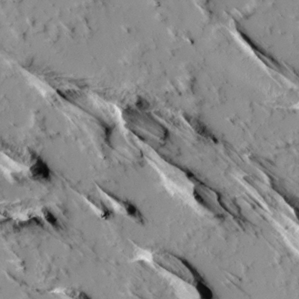
Label: non_frost